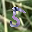
Label: 5